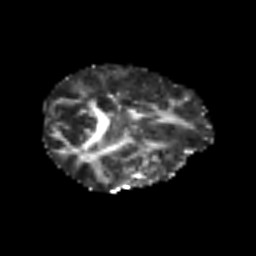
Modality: FA
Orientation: axial
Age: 51
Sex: female
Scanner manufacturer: siemens
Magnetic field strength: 3 T
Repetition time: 3.2 s
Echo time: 0.081 s